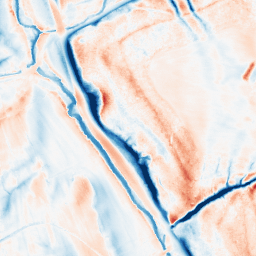
Category: classical
Decomposition family: gaussian_anisotropic
Decomposition parameters: sigma_x: 10
sigma_y: 2
Upsampling method: lanczos
Upsampling parameters: scale: 8
Upsampling scale: 8